Question: I have 4 class in my diagram. These are appointment, dentist, patient and seat classes.
> In any clinic, dentists use the seats right?. My question begins here.
This is part of my diagram.

the dentist is using the chairs while doing the examination, which type of oop connection should I use when the link seat and dentist classes or should I link dentist and seat classes?
should connection be association, aggregation or something like that? Which connection should I use?
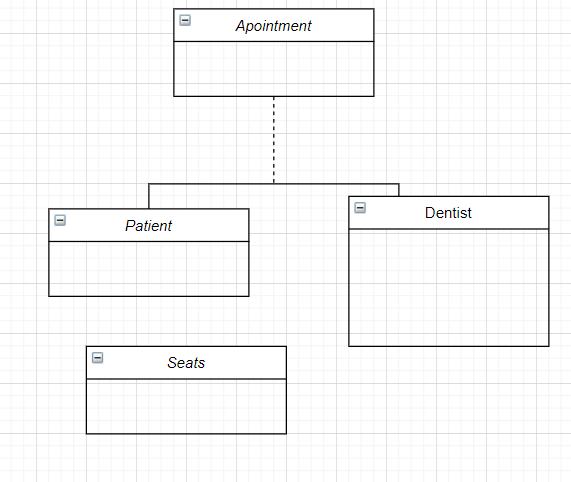
Answer: Warning you put an unexpected S at the end of Seat, this is very probably not what you wanted.
By you probably mean all the resources used by a dentist to operate/examine a patient.
If a dentist always use the same seat and associated instruments and is the alone to use them the association can be between the dentist and the seat, and that link can be an association, but not an aggregation because the dentist is not composed by a seat nor the reverse.
If the seat and associated instruments is not always the same for a given dentist we can link it with the appointment, again through an association, allowing to reserve it for the operation/examination done by the dentist to the patient